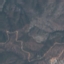
Land use / land cover: HerbaceousVegetation